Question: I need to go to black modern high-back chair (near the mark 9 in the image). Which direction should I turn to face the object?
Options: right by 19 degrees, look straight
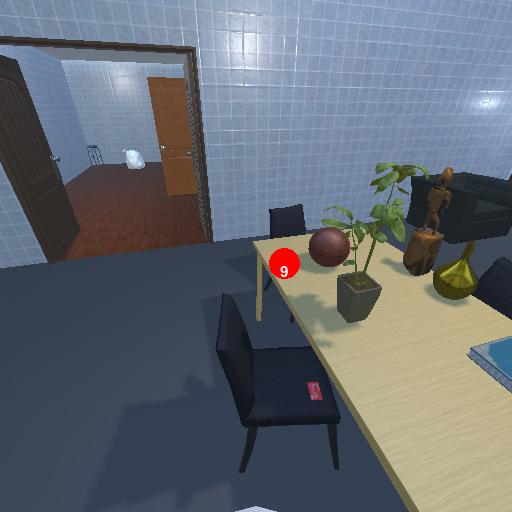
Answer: right by 19 degrees